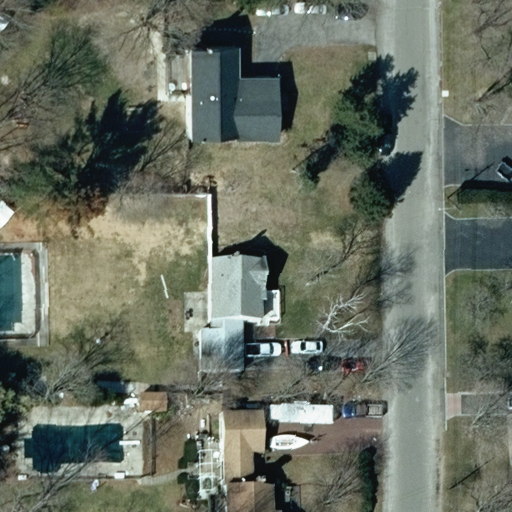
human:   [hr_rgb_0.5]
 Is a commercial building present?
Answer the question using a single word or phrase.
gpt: no

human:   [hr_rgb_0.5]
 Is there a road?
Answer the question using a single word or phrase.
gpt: yes

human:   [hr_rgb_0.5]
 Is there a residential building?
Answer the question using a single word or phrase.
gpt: yes

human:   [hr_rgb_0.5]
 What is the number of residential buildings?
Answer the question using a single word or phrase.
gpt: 3

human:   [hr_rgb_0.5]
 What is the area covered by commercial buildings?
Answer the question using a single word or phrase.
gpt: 0m2

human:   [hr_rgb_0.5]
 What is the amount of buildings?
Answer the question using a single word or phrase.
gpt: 4

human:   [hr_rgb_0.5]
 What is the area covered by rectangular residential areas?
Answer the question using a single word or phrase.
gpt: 4096m2

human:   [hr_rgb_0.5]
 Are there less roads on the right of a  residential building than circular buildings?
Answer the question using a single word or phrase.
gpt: no

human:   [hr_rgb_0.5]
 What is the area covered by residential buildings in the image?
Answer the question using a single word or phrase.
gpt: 808m2

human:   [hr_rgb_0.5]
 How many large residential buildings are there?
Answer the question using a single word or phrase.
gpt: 0

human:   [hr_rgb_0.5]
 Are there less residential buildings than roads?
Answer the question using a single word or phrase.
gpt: no

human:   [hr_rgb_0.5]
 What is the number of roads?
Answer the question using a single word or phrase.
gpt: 1

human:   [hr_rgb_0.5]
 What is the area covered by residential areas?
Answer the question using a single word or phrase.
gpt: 4096m2

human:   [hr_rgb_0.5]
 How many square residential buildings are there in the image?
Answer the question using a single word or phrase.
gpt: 0

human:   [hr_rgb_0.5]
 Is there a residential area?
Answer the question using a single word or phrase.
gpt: yes

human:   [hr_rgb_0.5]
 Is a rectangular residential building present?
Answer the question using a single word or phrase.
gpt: no

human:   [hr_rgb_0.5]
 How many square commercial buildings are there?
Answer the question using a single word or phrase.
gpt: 0

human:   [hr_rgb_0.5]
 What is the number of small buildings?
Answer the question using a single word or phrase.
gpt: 1

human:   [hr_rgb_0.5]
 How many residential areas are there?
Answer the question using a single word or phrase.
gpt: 1

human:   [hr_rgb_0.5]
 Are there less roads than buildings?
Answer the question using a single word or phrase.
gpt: yes

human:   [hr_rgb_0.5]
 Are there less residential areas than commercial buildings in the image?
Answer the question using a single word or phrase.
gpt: no

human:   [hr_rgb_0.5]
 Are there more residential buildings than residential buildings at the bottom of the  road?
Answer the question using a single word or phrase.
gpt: yes

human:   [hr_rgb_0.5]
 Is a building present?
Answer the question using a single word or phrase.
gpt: yes

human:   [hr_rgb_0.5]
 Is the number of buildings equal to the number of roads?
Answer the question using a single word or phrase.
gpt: no

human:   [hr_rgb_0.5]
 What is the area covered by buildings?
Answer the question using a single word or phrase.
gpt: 830m2

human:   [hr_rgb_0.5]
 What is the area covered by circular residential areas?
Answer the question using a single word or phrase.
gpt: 0m2

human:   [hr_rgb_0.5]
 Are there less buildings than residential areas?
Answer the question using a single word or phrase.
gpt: no

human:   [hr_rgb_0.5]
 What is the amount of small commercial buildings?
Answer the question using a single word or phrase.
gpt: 0

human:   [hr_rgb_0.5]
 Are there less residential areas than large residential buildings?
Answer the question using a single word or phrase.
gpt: no

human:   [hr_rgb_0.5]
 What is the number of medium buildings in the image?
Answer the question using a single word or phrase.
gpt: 3

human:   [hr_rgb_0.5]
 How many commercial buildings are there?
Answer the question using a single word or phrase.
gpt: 0

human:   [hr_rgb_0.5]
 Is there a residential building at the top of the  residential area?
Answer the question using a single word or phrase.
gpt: no

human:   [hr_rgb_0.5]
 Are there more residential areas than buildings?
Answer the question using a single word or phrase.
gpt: no

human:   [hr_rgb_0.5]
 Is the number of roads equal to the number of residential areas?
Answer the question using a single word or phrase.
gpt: yes

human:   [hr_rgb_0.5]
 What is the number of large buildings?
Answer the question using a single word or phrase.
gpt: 0

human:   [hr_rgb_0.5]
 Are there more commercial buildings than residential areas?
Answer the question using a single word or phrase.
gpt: no

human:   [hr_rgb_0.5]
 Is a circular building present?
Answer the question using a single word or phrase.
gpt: no

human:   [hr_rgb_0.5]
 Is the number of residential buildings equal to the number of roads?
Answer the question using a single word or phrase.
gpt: no

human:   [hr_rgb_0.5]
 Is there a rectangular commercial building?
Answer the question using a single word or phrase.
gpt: no

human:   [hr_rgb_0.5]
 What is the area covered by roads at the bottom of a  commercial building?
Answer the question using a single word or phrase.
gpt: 0m2

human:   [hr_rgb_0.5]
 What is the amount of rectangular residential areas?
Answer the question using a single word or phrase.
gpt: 1

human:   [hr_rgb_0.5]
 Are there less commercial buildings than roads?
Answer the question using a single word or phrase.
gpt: yes

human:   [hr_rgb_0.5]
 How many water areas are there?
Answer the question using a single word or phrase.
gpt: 0

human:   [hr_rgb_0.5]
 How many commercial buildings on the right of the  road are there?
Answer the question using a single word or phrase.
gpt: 0

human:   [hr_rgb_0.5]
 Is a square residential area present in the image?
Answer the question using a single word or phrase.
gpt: no

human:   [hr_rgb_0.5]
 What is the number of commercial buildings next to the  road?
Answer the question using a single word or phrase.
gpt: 0

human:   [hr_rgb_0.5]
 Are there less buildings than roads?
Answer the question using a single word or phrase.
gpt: no

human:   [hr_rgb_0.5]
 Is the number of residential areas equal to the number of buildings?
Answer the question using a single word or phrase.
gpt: no

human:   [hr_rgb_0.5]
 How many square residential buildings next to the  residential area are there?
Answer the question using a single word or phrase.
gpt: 0

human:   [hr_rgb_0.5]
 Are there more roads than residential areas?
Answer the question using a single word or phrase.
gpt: no

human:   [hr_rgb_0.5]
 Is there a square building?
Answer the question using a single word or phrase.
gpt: no

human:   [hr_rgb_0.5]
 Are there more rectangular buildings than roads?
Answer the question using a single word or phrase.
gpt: no

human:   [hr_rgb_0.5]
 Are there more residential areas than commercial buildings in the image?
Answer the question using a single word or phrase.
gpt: yes

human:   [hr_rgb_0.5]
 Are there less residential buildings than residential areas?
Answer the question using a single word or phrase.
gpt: no

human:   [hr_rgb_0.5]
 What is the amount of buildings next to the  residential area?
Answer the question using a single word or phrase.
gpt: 4

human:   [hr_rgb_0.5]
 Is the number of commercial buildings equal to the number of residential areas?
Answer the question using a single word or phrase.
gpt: no

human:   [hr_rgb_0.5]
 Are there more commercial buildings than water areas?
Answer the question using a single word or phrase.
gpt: no

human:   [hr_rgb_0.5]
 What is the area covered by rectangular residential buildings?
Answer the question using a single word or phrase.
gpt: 0m2

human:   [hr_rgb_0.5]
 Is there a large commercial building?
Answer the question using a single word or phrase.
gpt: no

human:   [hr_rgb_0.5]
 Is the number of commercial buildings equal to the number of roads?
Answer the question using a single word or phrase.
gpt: no

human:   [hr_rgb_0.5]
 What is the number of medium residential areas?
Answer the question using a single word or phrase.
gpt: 0

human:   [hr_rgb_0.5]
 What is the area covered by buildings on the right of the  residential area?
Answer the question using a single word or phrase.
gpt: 0m2

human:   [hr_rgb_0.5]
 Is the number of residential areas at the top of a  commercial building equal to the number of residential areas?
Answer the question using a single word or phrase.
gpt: no

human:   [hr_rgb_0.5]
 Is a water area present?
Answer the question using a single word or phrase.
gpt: no